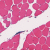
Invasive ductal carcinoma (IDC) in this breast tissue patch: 0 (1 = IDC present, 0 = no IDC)